Question: Problem: Two tables, first one contains userid(constraint fk) and column 'name', second table contains two columns of int and id(foreign key), what I need, is to find max(column1-column2) and assign it with name from first table;
what I was doing:
mysql>
'''
select u.name, MAX(table2.column1-table2.column2) As var
from table1 u, table2 b
where u.userID(from table1) = b.userID(from table2)
and (b.column1-b.column2) = var;
'''
in this case it says "unknown column var", is it possible withoud triggers/procedures?

any1?:)
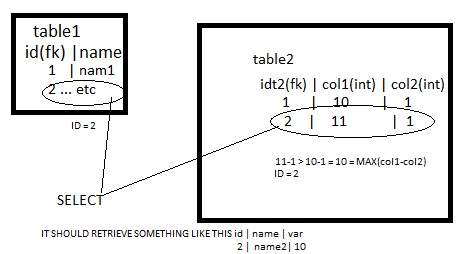
Answer: Perhaps try a subquery instead?
'''
select u.name, (b.column1 - b.column2) as var
from table1 u, table2 b
where u.userID(from table1) = b.userID(from table2)
and (b.column1-b.column2) = ( select MAX(column1 - column2) from table2);
'''